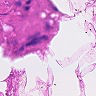
Metastatic tissue present: no